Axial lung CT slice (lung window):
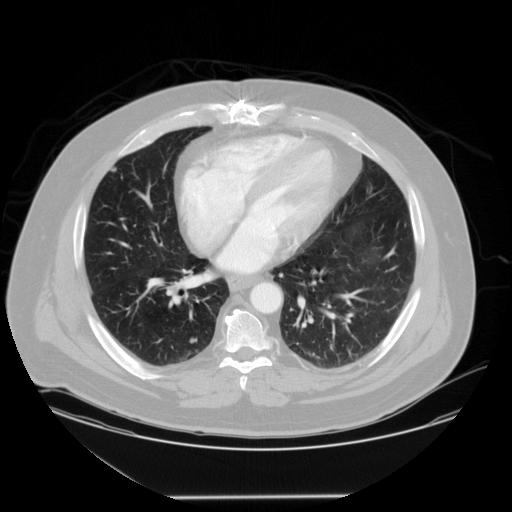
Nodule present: yes
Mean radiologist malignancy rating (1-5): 2.5